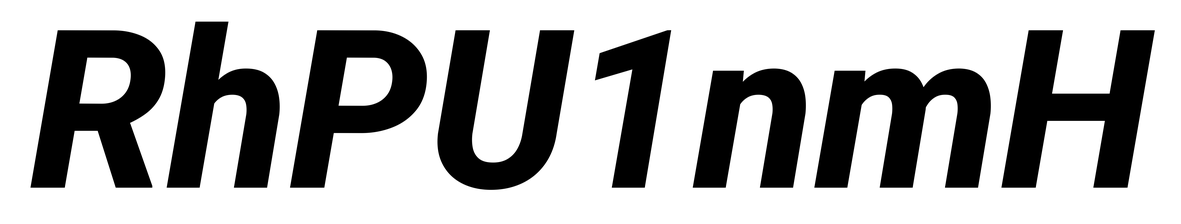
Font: Roboto-Italic_ExtraBold_Italic